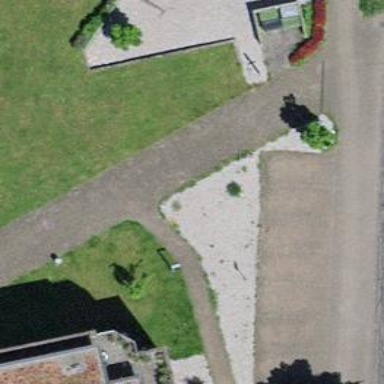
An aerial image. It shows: Footway.